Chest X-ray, AP view. Patient: 47 years old, sex F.
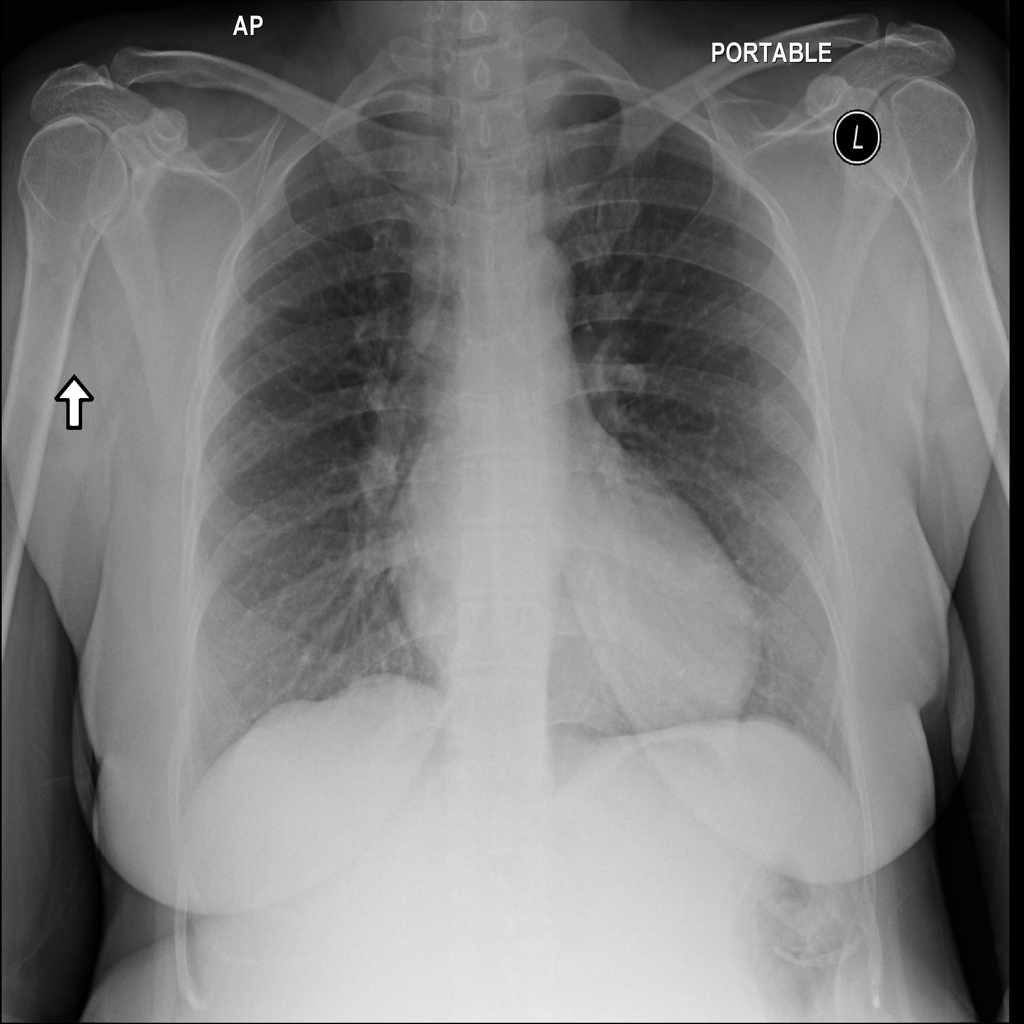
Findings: No Finding